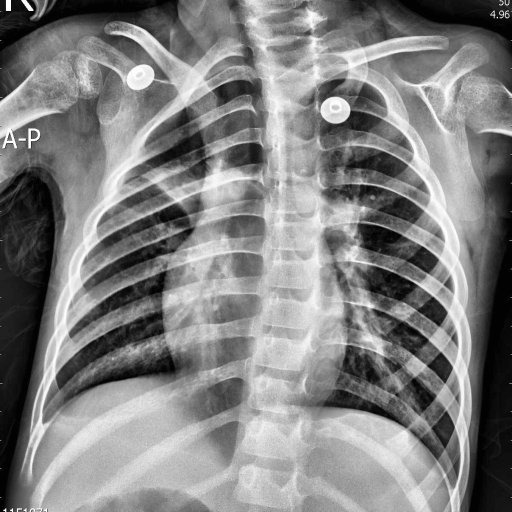
Finding: PNEUMONIA